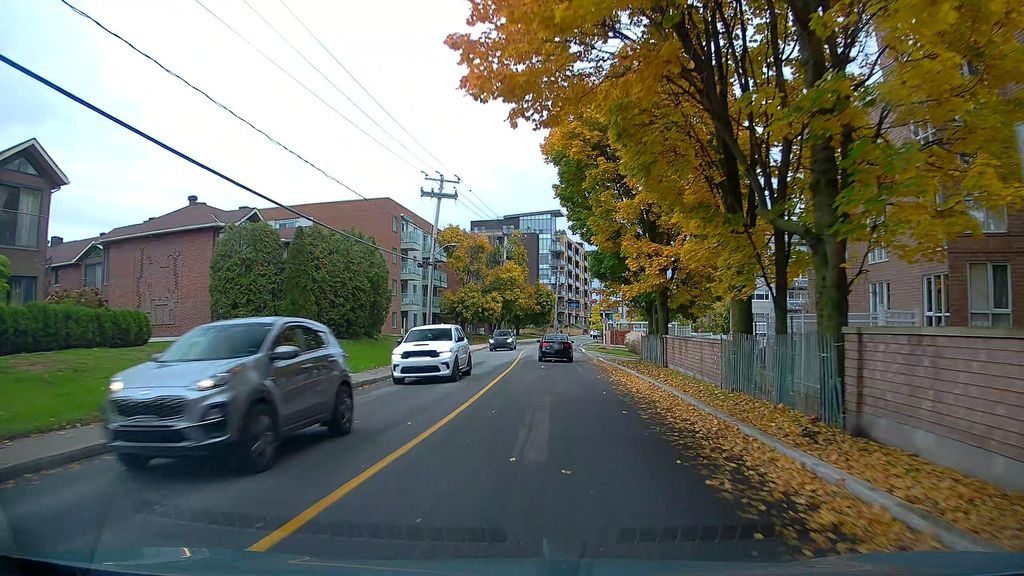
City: montreal